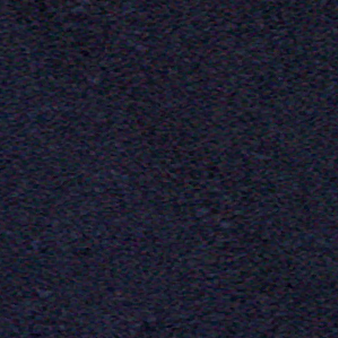
Label: other